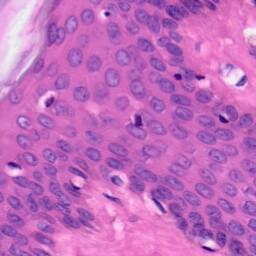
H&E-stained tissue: Skin